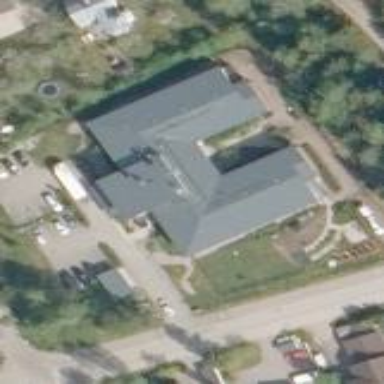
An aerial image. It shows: Nursing home building.